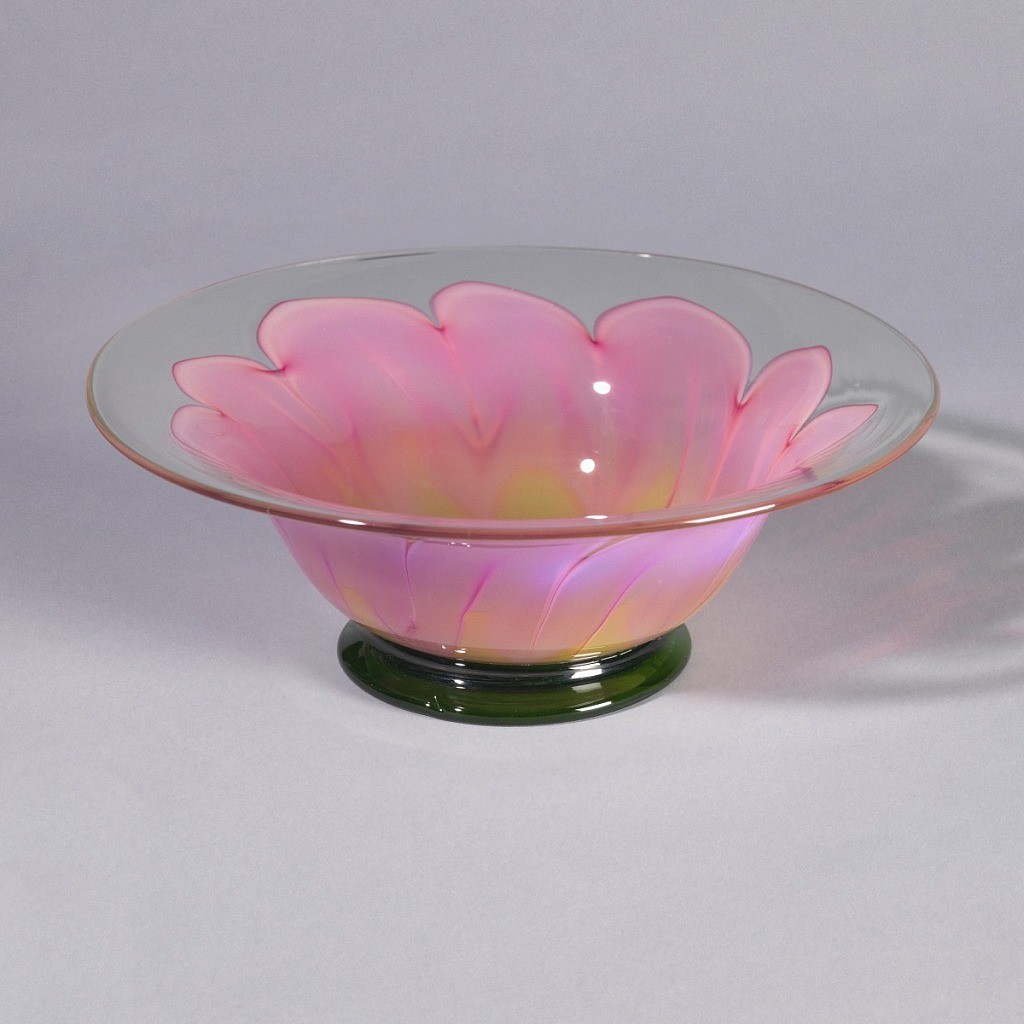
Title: Bowl
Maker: Louis Comfort Tiffany, American, 1848–1933
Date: ca. 1900
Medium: Mold-blown favrile glass
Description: Clear glass bowl with flared rim showing ten pink petals with green at base, green foot.